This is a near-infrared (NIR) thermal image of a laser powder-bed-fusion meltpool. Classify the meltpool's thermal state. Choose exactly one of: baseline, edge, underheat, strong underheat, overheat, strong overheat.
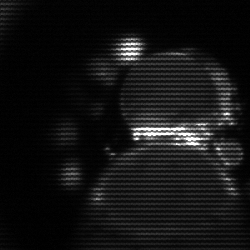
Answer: baseline